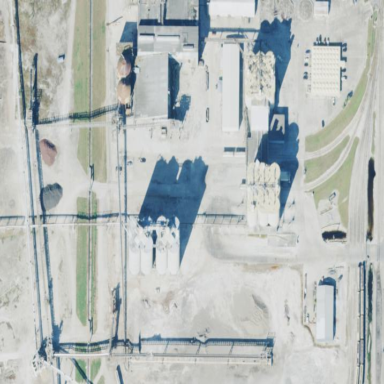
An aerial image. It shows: Industrial area with concrete plant. The plant is part of the works in the industrial zone.